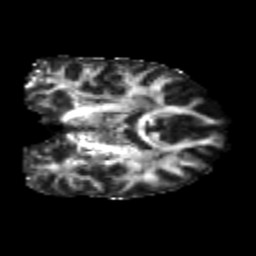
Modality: FA
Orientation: coronal
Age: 24
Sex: male
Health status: healthy
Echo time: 0.074 s